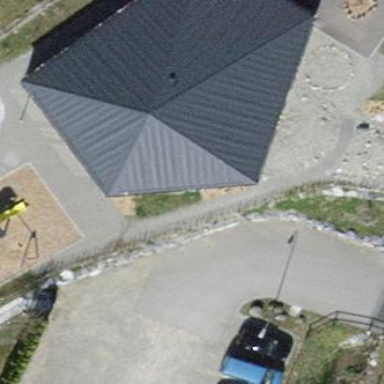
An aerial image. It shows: Kindergarten building.